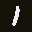
Label: 1